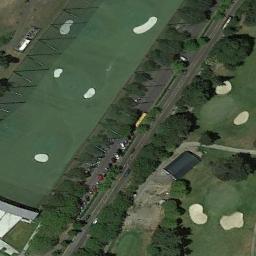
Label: golf_course